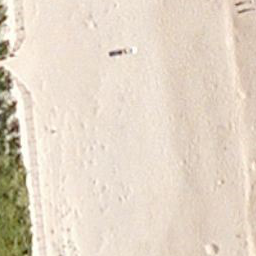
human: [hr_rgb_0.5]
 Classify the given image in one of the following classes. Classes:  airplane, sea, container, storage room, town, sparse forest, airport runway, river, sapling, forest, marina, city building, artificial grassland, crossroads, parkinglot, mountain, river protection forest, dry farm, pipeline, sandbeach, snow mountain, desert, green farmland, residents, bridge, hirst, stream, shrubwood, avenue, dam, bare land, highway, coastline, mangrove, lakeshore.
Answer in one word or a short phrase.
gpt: sandbeach